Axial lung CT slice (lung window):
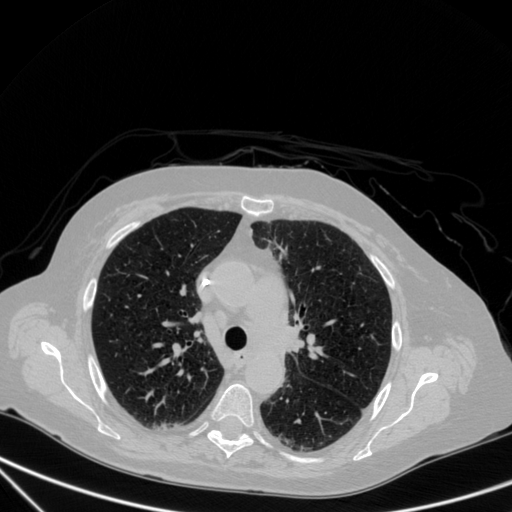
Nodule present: no